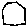
Label: hexagon